Interaction volume radius: 10 \u00c5
Interaction volume height: 15 \u00c5
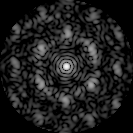
Disorder parameter: 0.5937